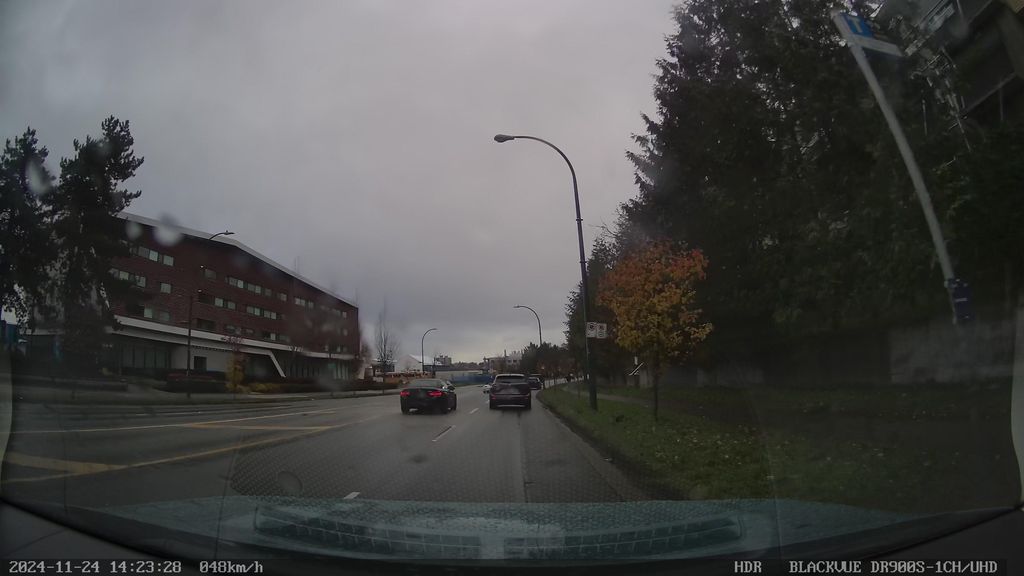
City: vancouver